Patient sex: F
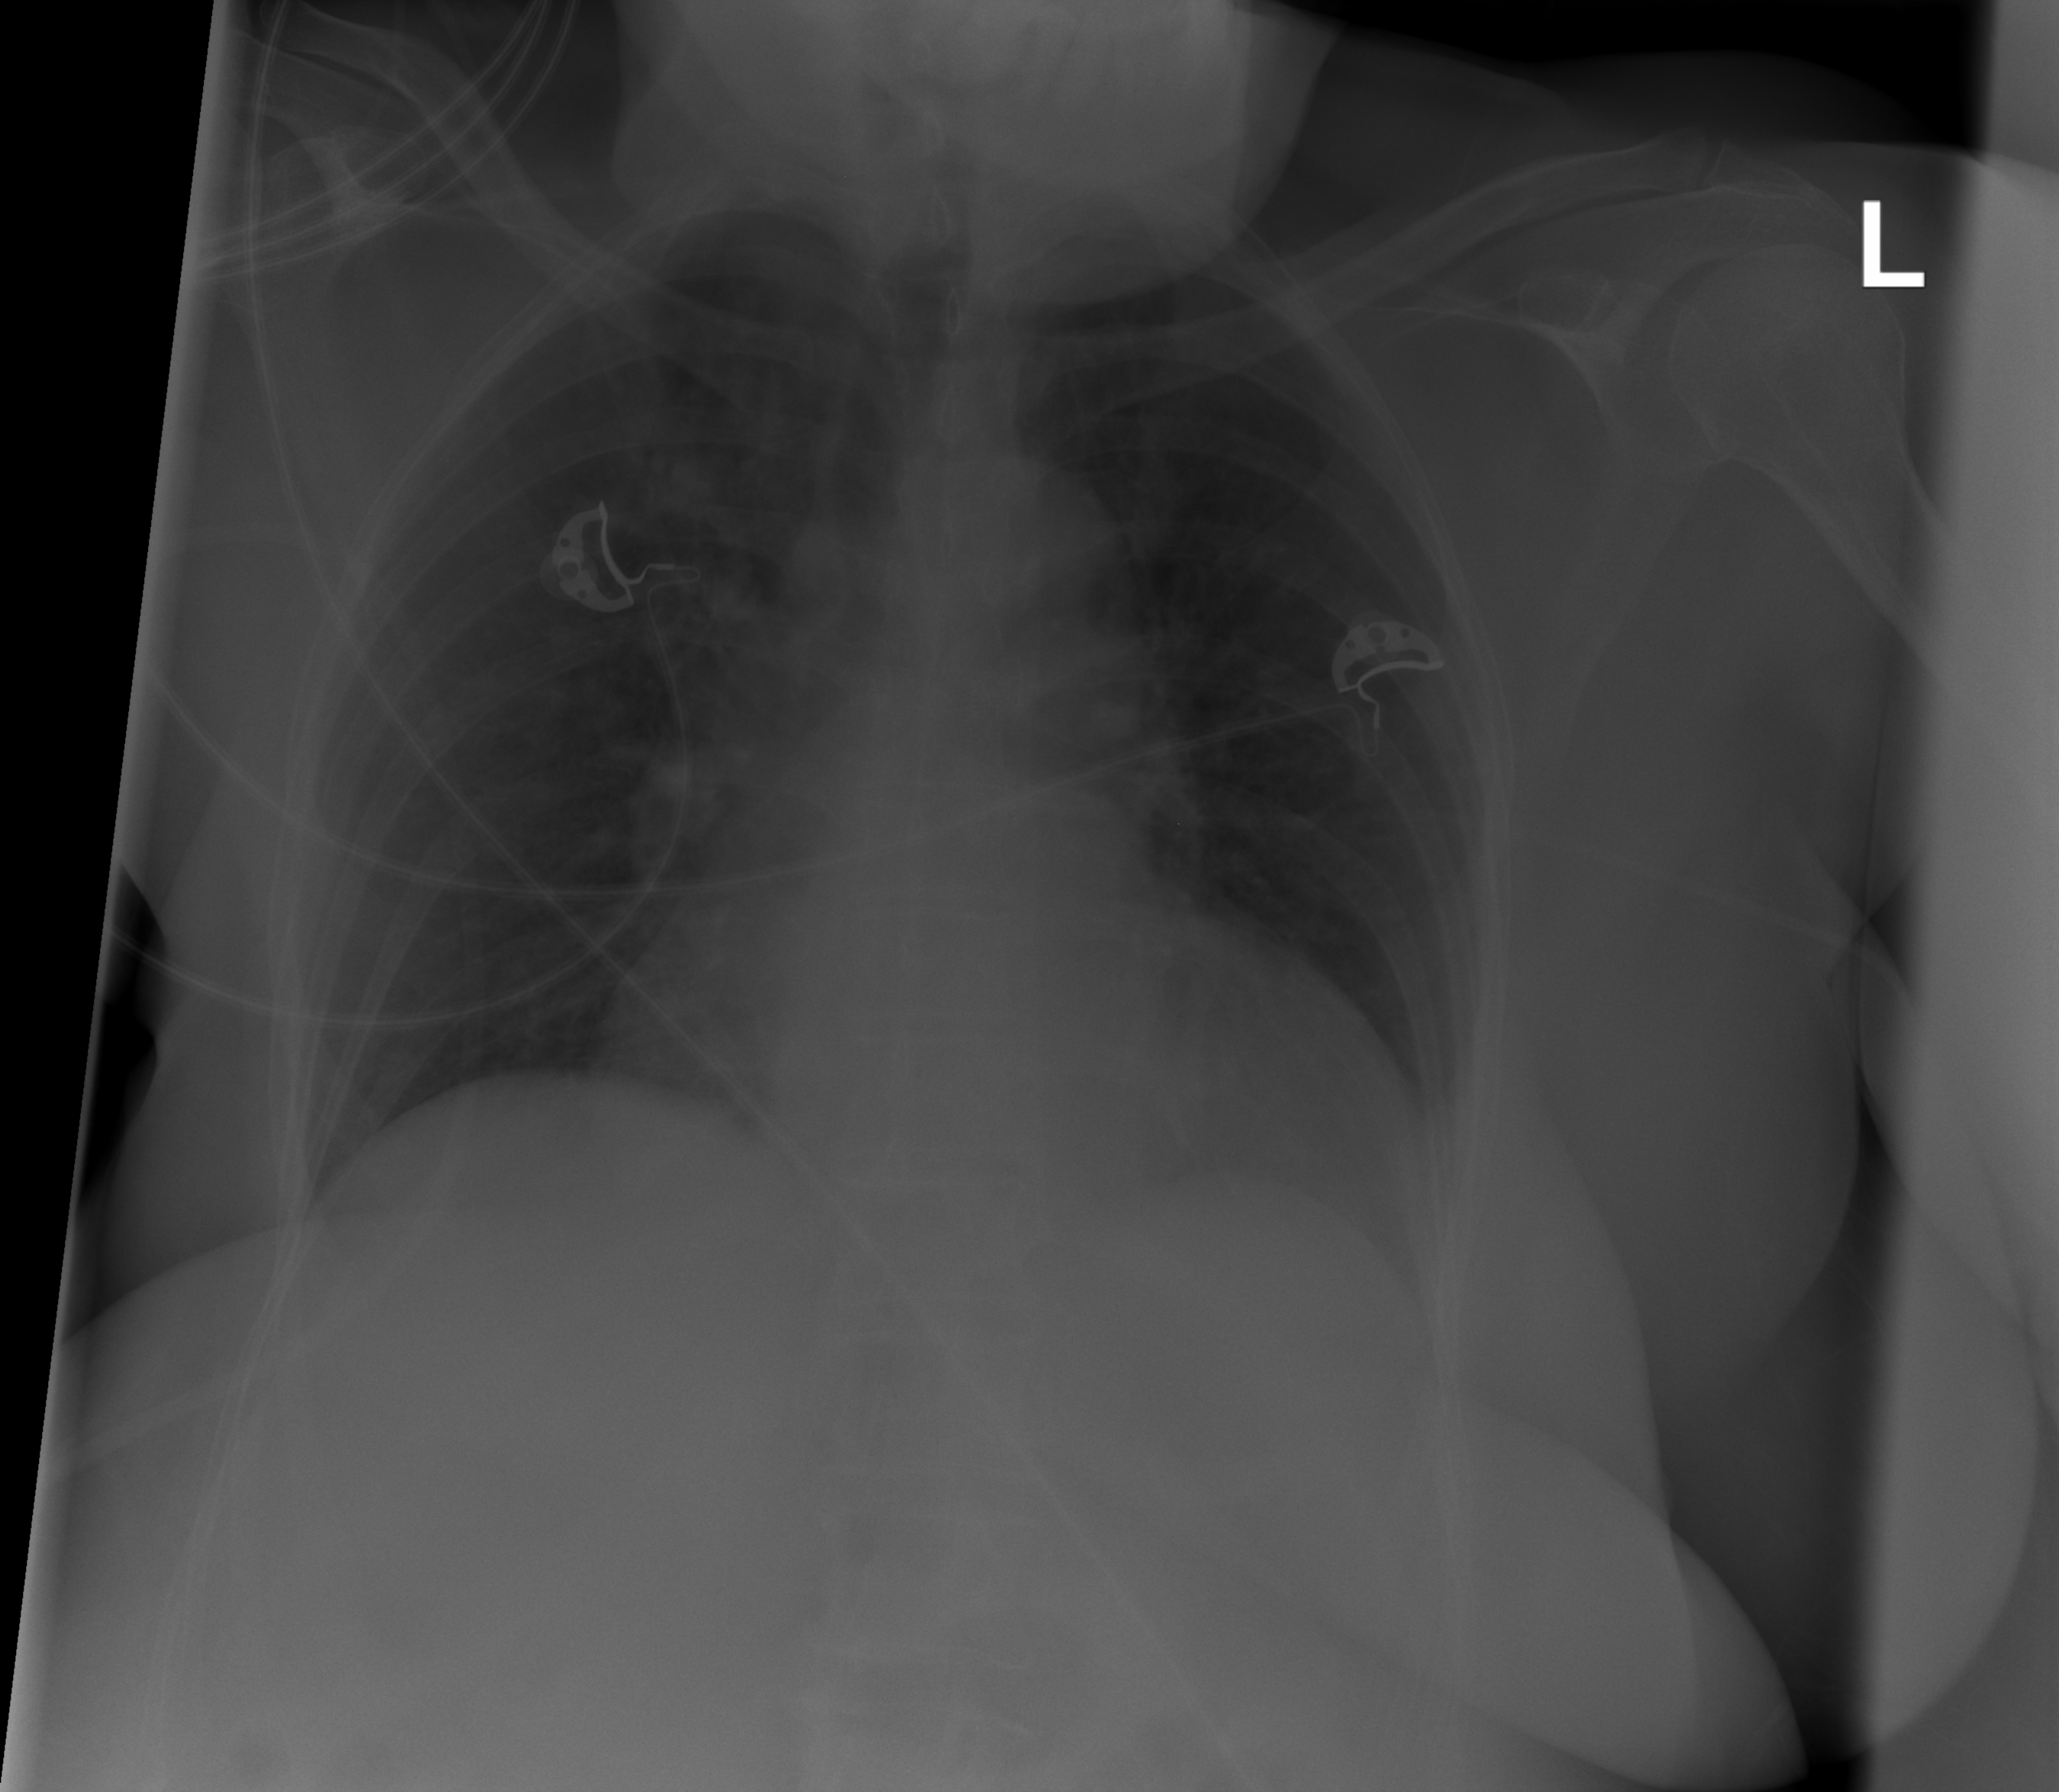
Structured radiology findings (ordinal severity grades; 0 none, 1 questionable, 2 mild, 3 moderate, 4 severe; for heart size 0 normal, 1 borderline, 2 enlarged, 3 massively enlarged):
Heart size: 3
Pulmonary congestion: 1
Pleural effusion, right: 0
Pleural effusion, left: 0
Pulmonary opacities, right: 0
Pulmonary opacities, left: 0
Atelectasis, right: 0
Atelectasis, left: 0